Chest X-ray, PA view. Patient: 68 years old, sex F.
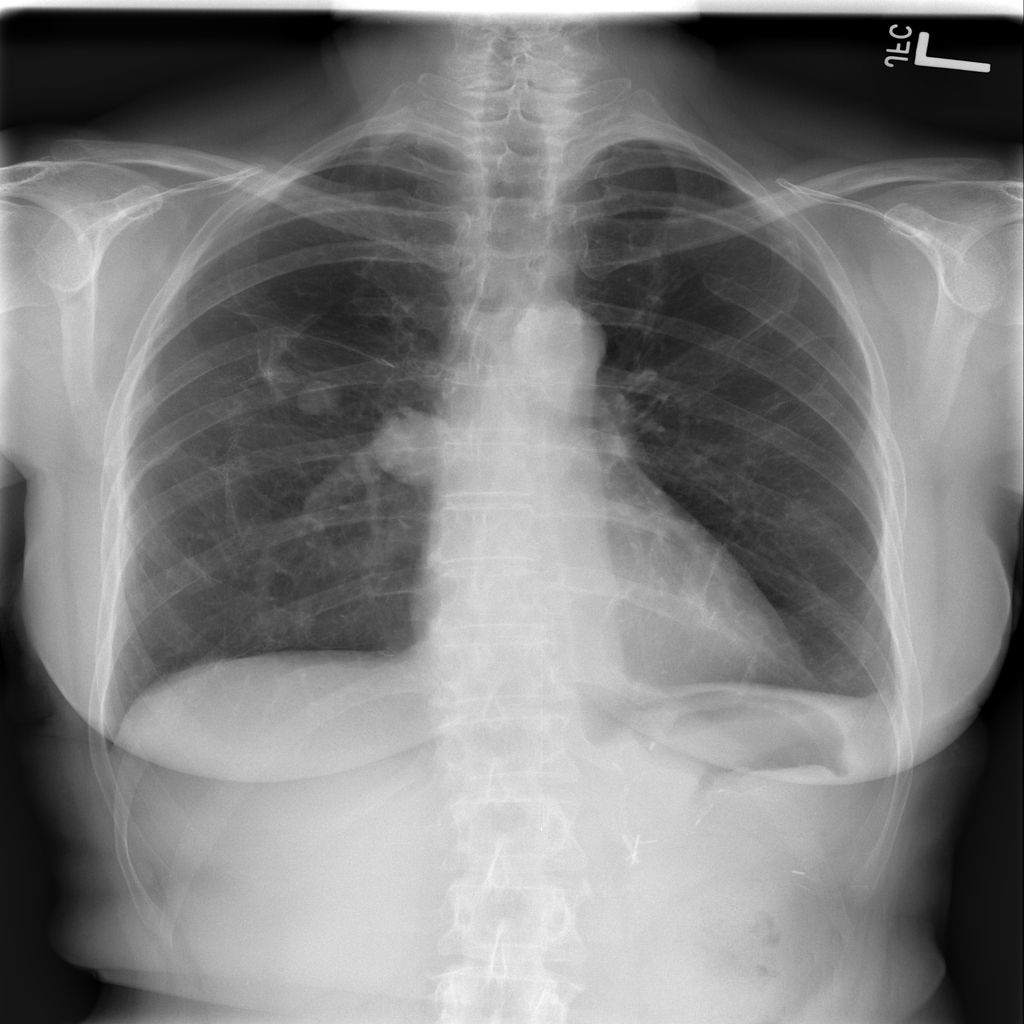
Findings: Mass, Nodule